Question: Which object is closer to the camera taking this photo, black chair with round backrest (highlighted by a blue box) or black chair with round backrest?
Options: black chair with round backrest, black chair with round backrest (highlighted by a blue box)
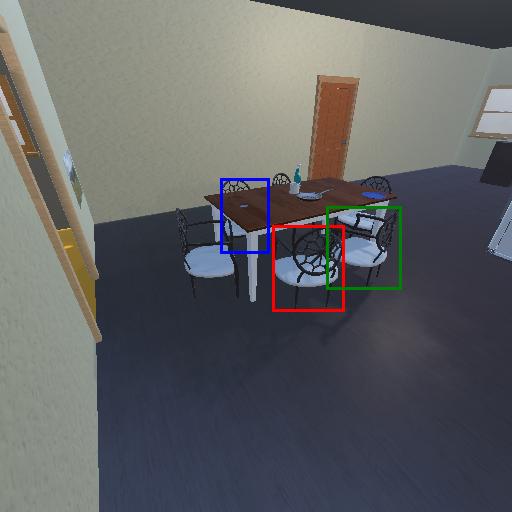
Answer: black chair with round backrest